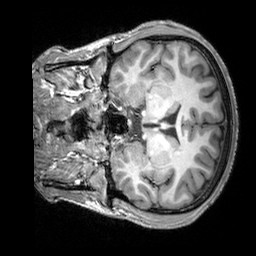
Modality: T1w
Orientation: coronal
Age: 22
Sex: male
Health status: healthy
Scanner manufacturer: siemens
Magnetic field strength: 3 T
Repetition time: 2.3 s
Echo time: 0.00303 s